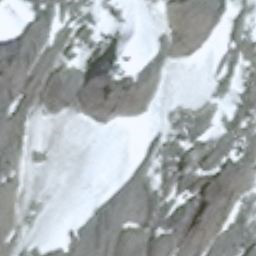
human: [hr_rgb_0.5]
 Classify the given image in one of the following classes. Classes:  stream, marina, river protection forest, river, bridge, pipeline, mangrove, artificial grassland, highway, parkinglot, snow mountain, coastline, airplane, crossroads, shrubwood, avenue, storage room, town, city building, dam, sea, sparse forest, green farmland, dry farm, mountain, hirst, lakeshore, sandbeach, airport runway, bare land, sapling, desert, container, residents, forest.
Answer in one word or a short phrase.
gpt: snow mountain